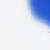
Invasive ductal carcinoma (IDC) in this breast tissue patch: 0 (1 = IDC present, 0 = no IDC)